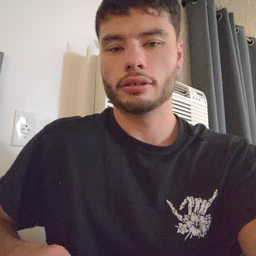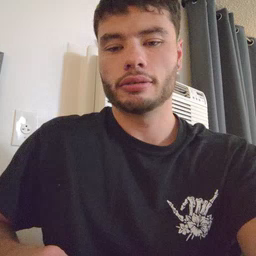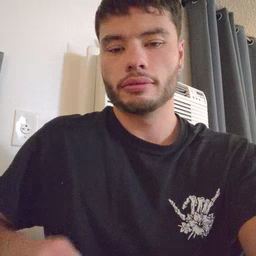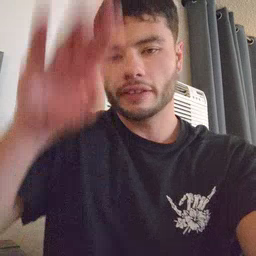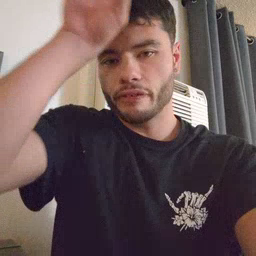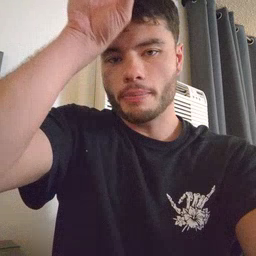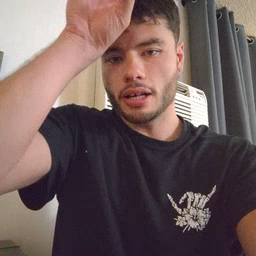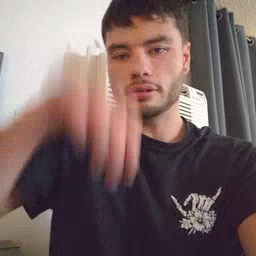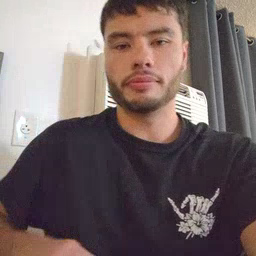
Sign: fireman